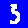
Digit: 3